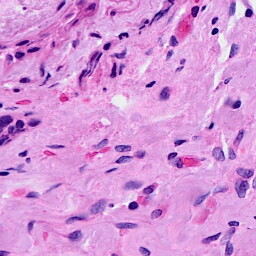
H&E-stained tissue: Breast